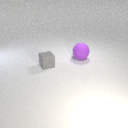
small gray rubber cube to the left of large purple rubber sphere